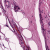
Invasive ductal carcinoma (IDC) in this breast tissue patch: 0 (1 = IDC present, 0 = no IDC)